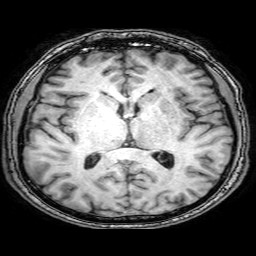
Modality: T1w
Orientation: coronal
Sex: male
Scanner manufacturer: philips
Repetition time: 0.008101 s
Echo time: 0.00371 s